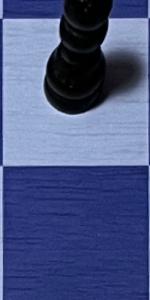
Label: Empty